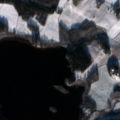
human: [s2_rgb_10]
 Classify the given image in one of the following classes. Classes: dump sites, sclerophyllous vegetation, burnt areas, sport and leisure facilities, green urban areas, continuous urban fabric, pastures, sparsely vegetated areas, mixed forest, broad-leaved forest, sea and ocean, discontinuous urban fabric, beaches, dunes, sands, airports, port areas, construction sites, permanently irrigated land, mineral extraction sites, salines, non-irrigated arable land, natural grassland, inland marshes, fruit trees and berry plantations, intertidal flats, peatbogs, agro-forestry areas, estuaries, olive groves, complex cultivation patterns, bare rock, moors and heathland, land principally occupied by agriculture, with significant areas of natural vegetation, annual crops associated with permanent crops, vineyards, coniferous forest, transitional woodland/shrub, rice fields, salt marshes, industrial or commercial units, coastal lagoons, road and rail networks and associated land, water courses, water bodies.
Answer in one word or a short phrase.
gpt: non-irrigated arable land, land principally occupied by agriculture, with significant areas of natural vegetation, mixed forest, water bodies